Aerial crown-view tile of a tropical tree (Barro Colorado Island, Panama), acquired 20250414:
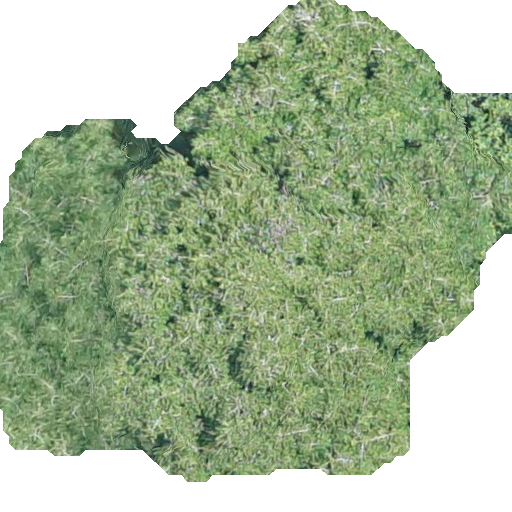
Species: Virola surinamensis
GBIF accepted scientific name: Virola surinamensis
Crown area: 268.679 m²